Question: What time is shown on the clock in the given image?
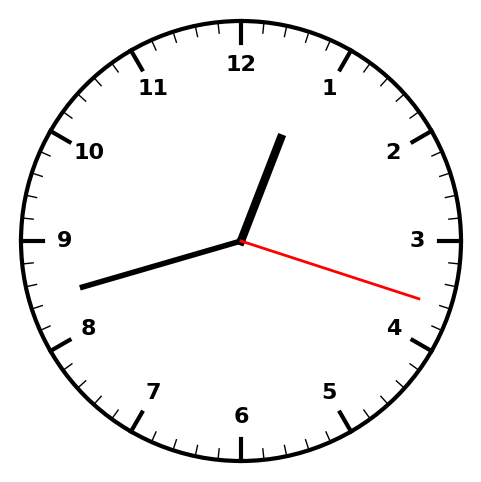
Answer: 12:42:18